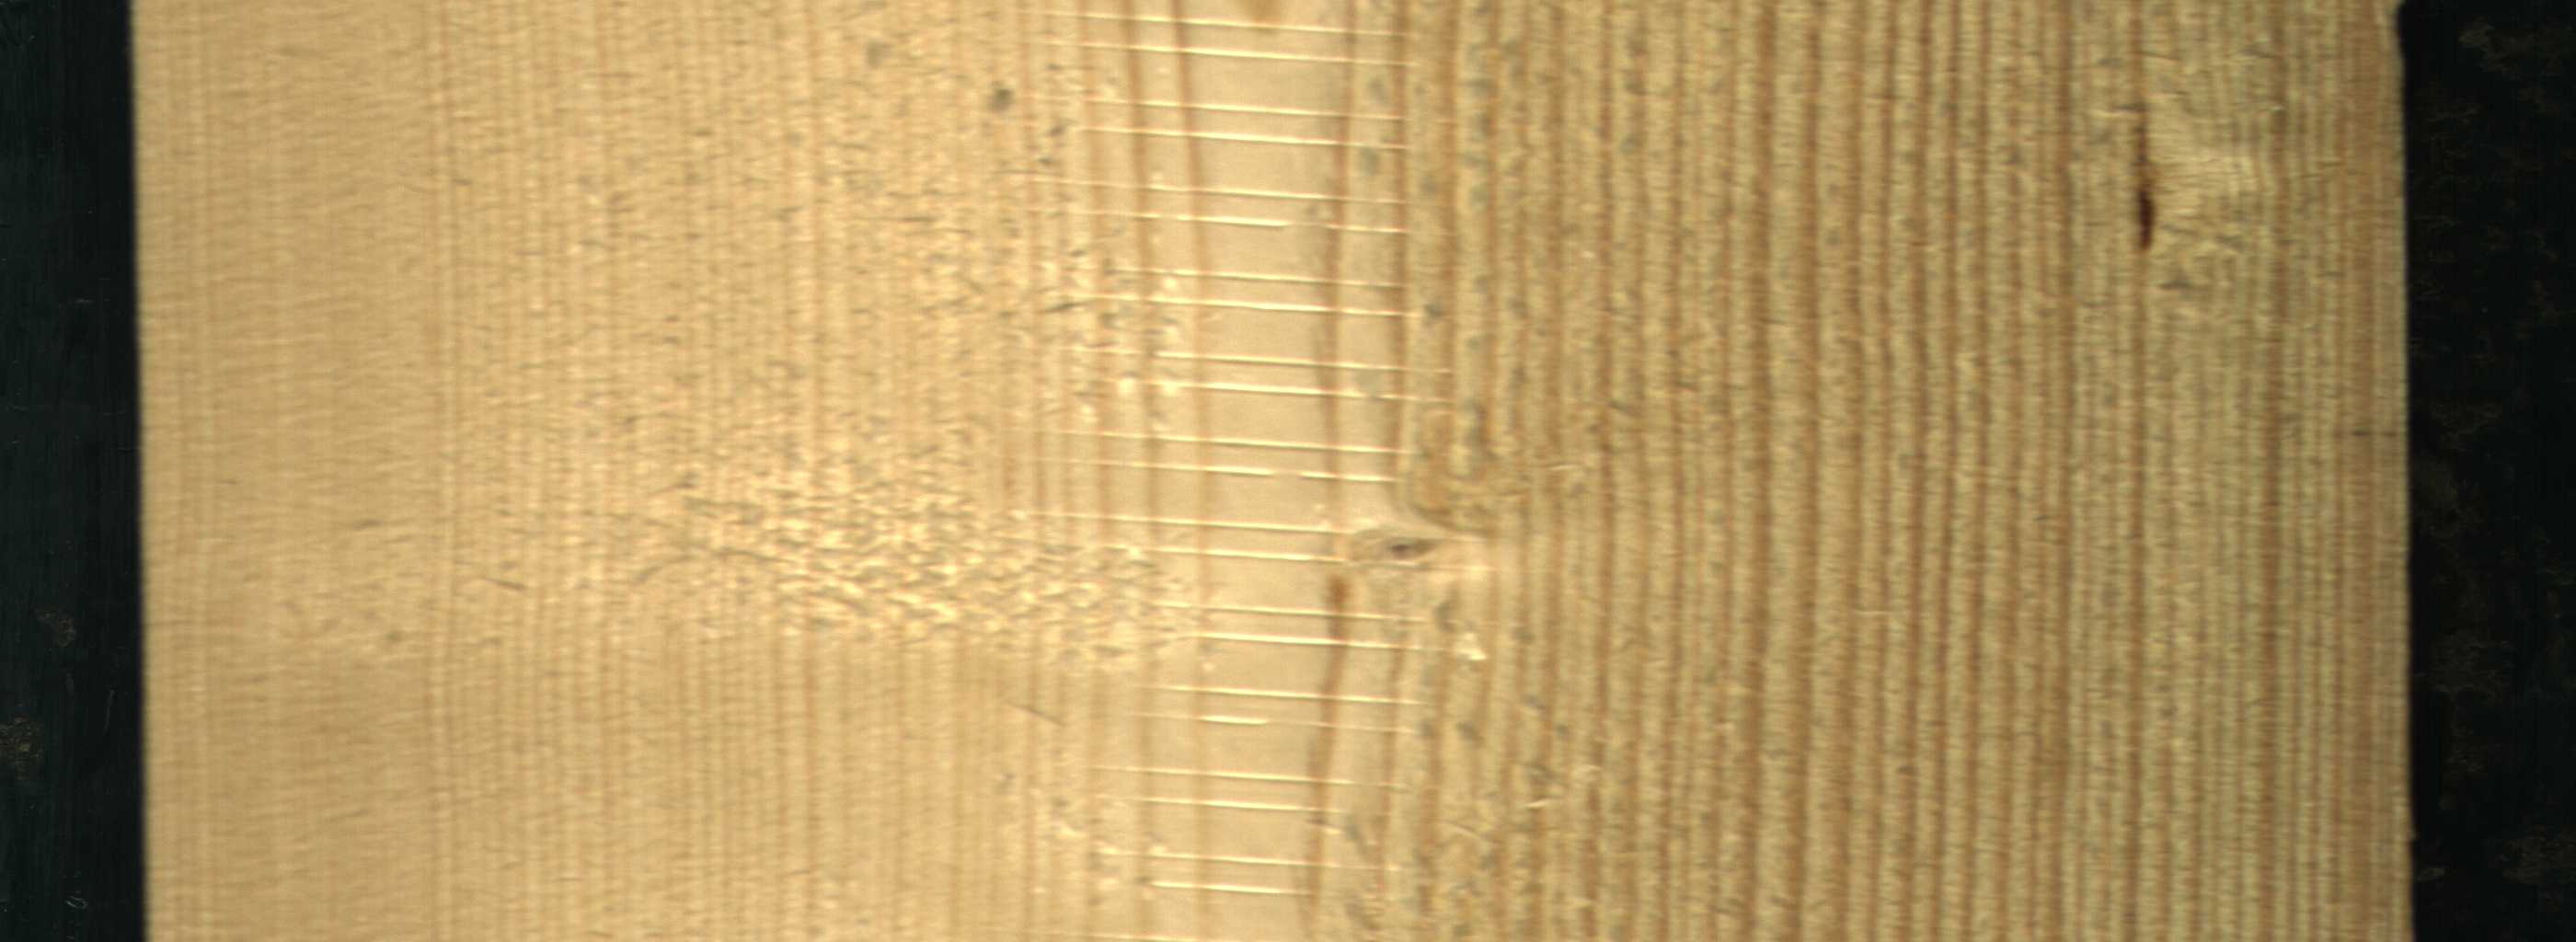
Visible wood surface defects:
resin
Live_Knot